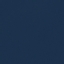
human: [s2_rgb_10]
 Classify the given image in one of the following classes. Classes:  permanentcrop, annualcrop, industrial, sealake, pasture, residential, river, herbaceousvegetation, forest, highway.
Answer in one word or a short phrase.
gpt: SeaLake